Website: apple
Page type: cross-sells
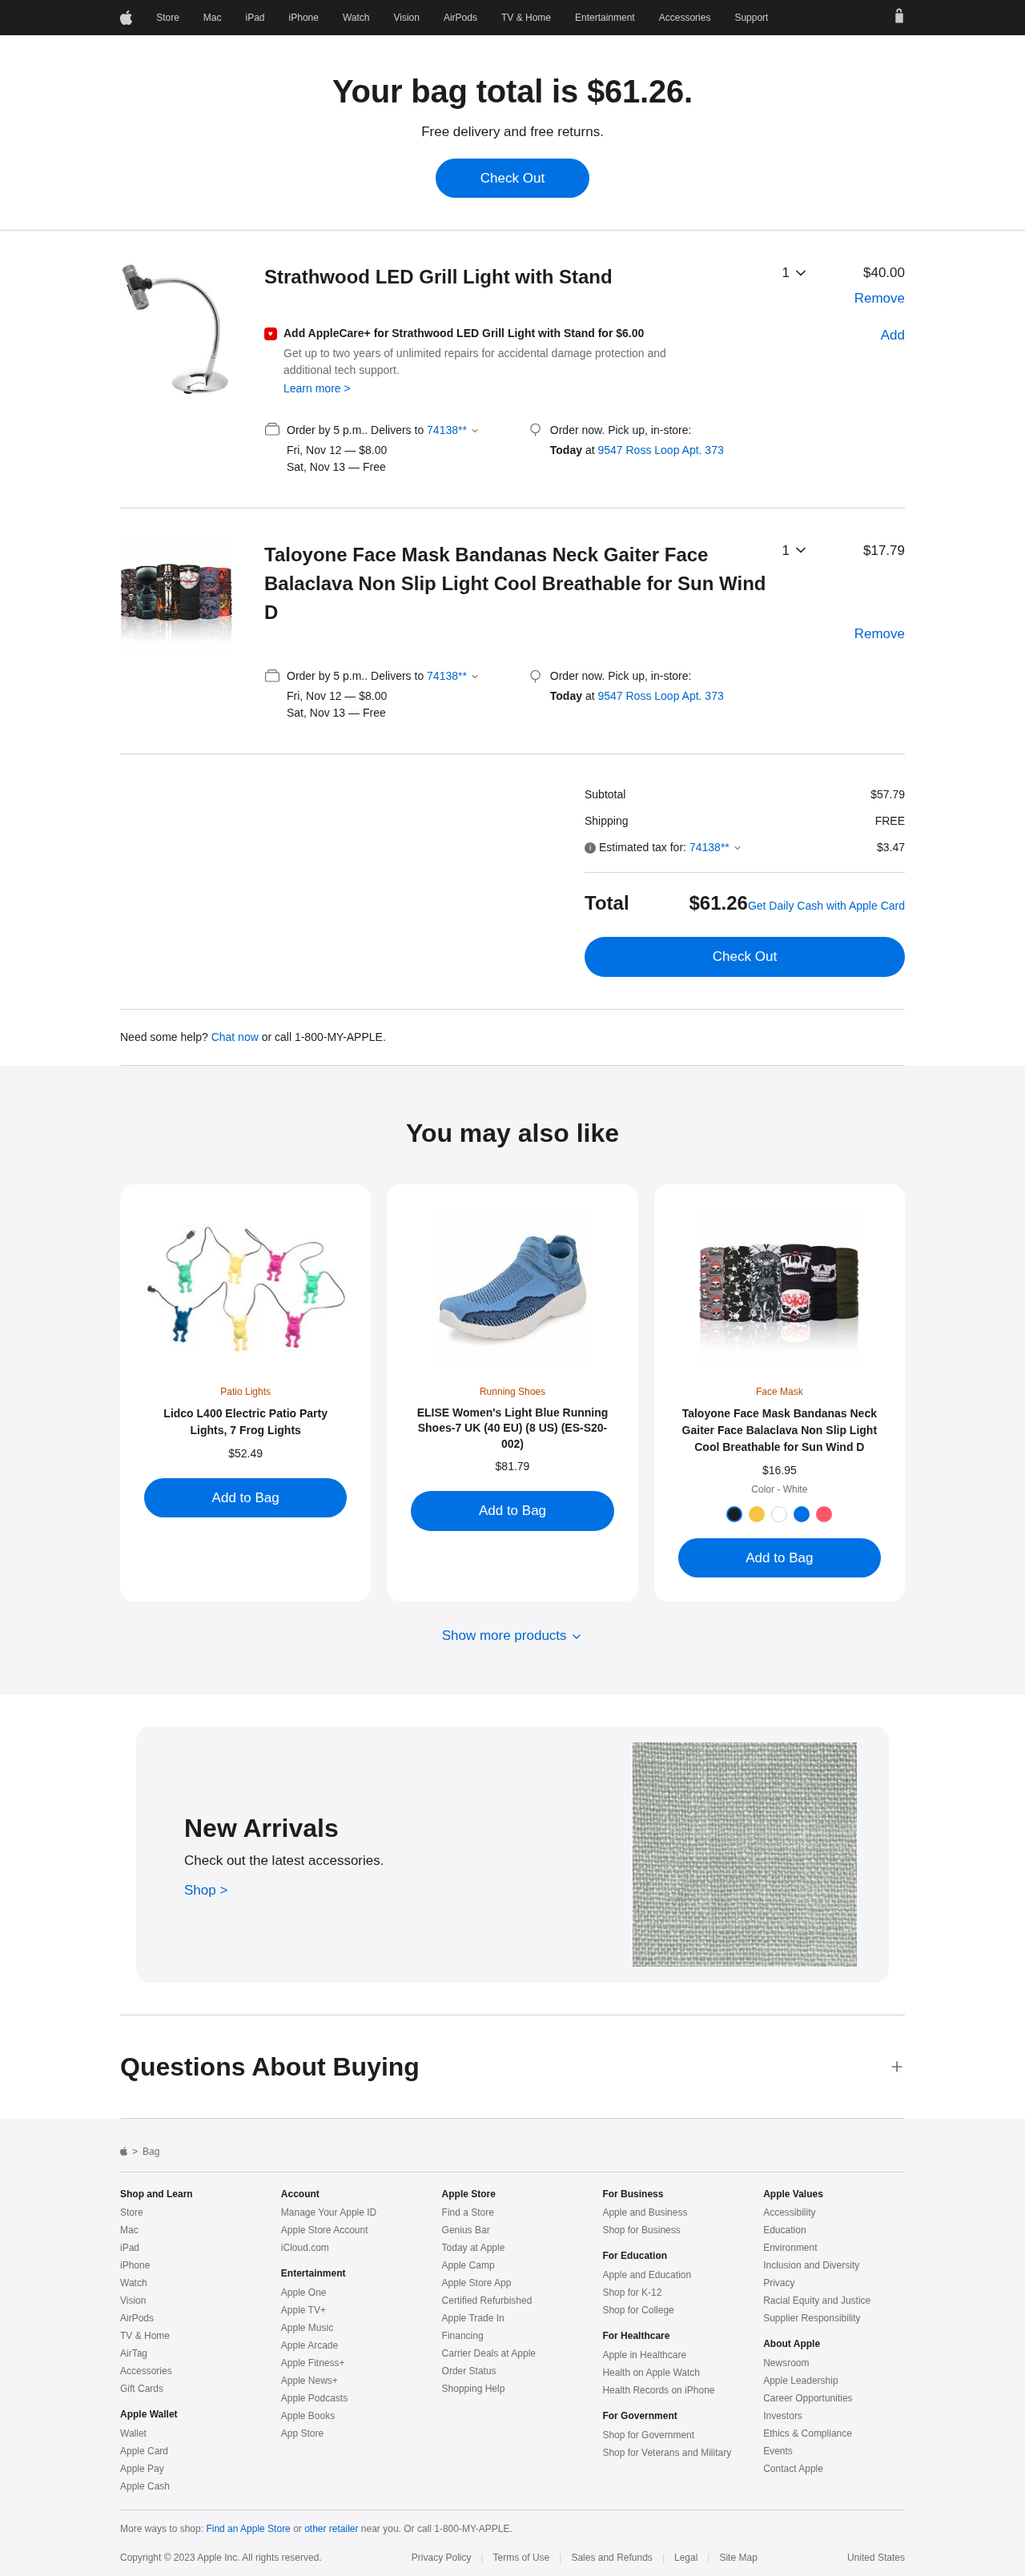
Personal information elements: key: PII_LOCATION1_STREET
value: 9547 Ross Loop Apt. 373
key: PII_POSTCODE
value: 74138
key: PII_POSTCODE2
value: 74138
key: PII_POSTCODE_FULL
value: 74138
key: PII_POSTCODE_NUMERIC
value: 74138
Product elements: key: PRODUCT1_NAME
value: Strathwood LED Grill Light with Stand
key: PRODUCT1_PRICE
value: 40
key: PRODUCT1_QUANTITY
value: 1
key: PRODUCT2_NAME
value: Taloyone Face Mask Bandanas Neck Gaiter Face Balaclava Non Slip Light Cool Breathable for Sun Wind D
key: PRODUCT2_PRICE
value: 17.79
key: PRODUCT2_QUANTITY
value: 1
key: PRODUCT3_ITEM_CATEGORY
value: Patio Lights
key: PRODUCT3_NAME
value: Lidco L400 Electric Patio Party Lights, 7 Frog Lights
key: PRODUCT3_PRICE
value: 52.49
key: PRODUCT4_ITEM_CATEGORY
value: Running Shoes
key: PRODUCT4_NAME
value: ELISE Women's Light Blue Running Shoes-7 UK (40 EU) (8 US) (ES-S20-002)
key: PRODUCT4_PRICE
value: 81.79
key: PRODUCT5_ITEM_CATEGORY
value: Face Mask
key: PRODUCT5_NAME
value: Taloyone Face Mask Bandanas Neck Gaiter Face Balaclava Non Slip Light Cool Breathable for Sun Wind D
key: PRODUCT5_PRICE
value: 16.95
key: PRODUCT1_NAME2
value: Strathwood LED Grill Light with Stand
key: PRODUCT1_APPLECARE_PRICE
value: $6.00
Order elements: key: ORDER_TOTAL
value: $61.26
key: ORDER_DELIVERY_DATE
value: Fri, Nov 12
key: ORDER_DELIVERY_DATE2
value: Sat, Nov 13
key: ORDER_DELIVERY_DATE3
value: Fri, Nov 12
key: ORDER_DELIVERY_DATE4
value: Sat, Nov 13
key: ORDER_SUBTOTAL
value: $57.79
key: ORDER_SHIPPING_COST
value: FREE
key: ORDER_TAX
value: $3.47
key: ORDER_TOTAL2
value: $61.26